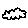
Label: cloud